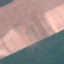
Land use / land cover class: AnnualCrop